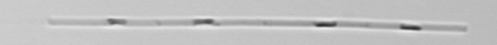
Label: Leptocylindrus